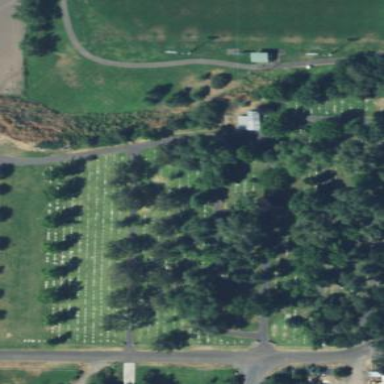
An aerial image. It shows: Cemetery.